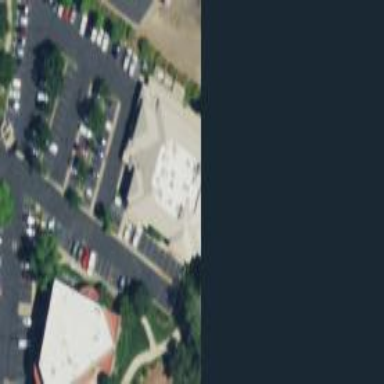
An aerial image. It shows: Commercial building.